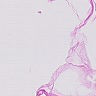
Metastatic tissue present: no